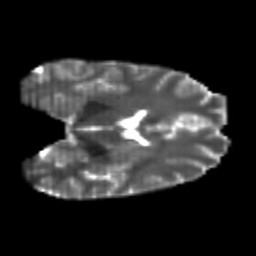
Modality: T2w
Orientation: coronal
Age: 22
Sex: male
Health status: healthy
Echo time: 0.074 s